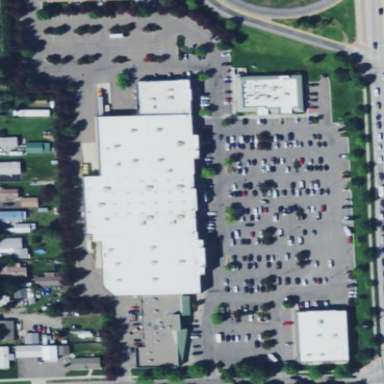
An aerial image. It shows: Retail area.